Aerial crown-view tile of a tropical tree (Barro Colorado Island, Panama), acquired 20240716:
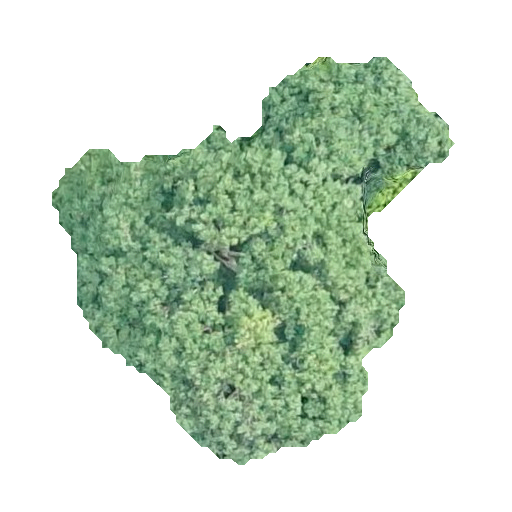
Species: Tabebuia rosea
GBIF accepted scientific name: Tabebuia rosea
Crown area: 150.955 m²